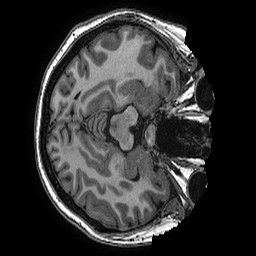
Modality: T1w
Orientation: axial
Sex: female
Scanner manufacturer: ge
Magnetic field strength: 3 T
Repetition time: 0.0077 s
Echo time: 0.003436 s